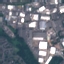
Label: Industrial